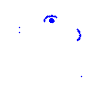
Particle: electron